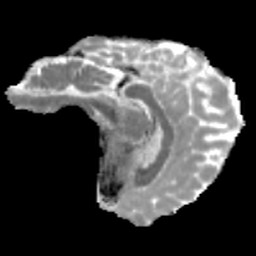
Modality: MD
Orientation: sagittal
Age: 23
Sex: female
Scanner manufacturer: siemens
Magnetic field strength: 3 T
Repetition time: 3.5 s
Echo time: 0.086 s